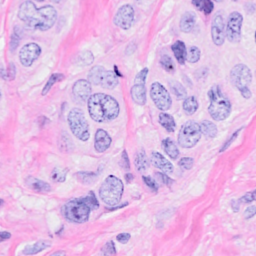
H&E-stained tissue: Breast